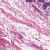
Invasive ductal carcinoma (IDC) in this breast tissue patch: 0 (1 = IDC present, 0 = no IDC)